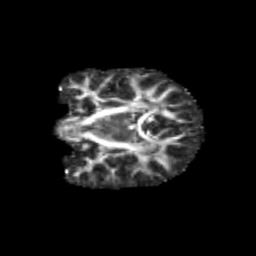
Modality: FA
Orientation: coronal
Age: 9
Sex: female
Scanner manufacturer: siemens
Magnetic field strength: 3 T
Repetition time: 3.8 s
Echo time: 0.07 s